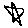
Label: star